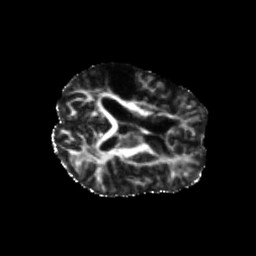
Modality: FA
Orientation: axial
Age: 46
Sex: male
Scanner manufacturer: siemens
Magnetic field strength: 3 T
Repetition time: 5.47 s
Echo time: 0.0854 s